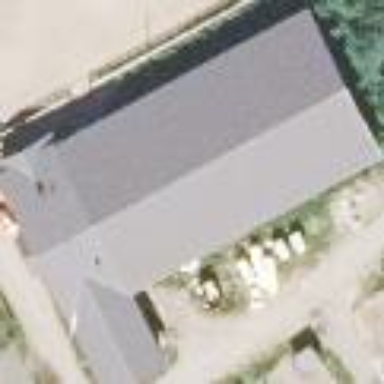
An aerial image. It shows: Farm auxiliary building.